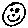
Label: smiley face